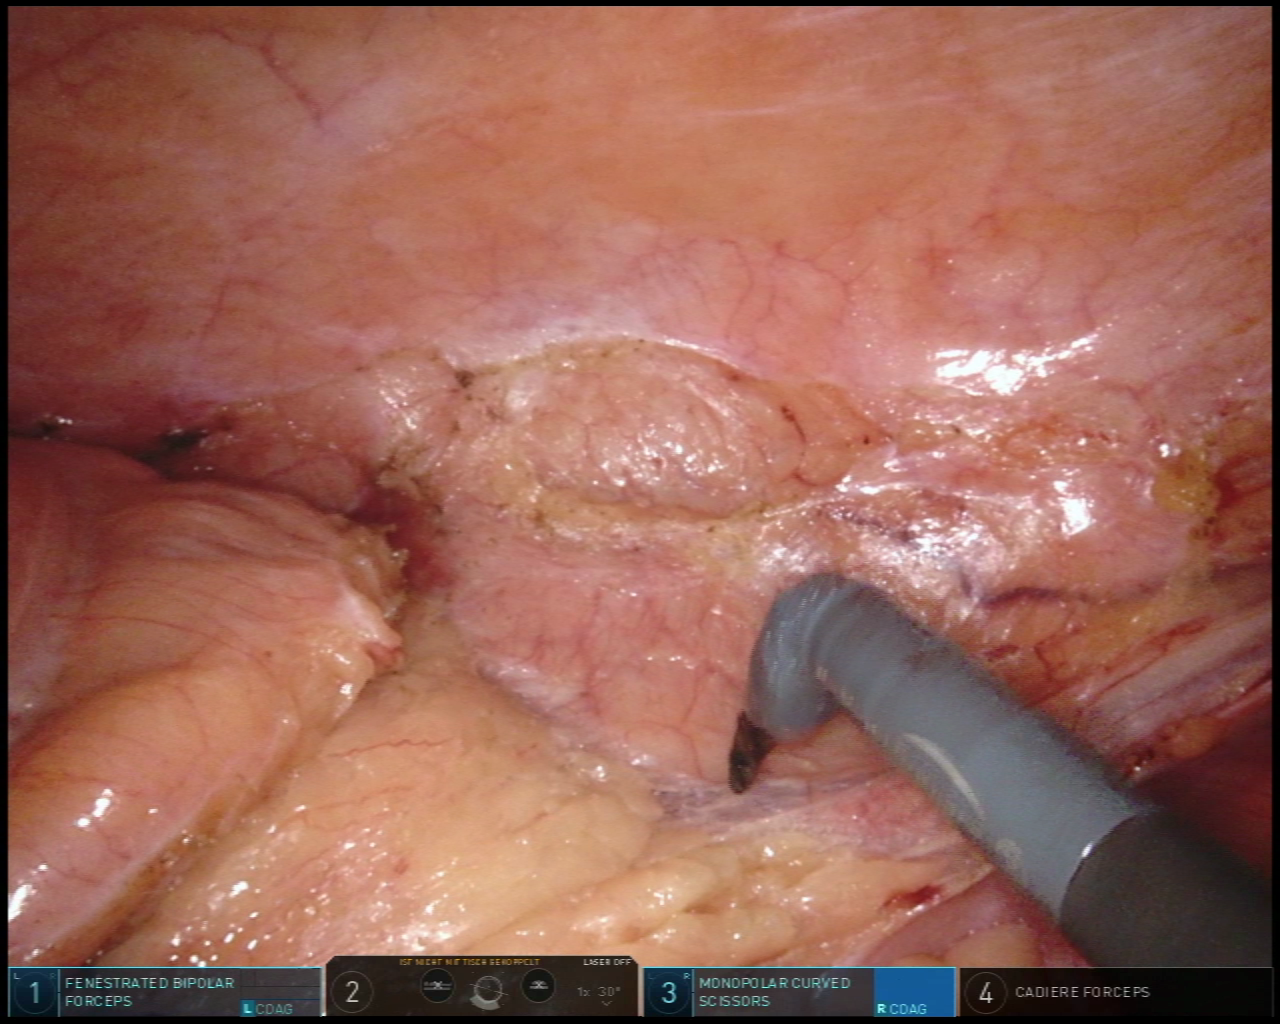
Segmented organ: colon
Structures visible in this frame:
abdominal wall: yes
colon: yes
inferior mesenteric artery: no
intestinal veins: no
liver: no
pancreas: no
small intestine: no
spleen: no
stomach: no
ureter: no
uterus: no
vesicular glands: no